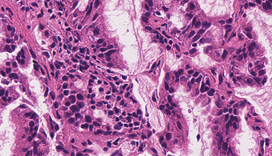
Tumor epithelial tissue: yes
Tumor-associated stroma tissue: yes
Normal tissue: no